Question: i have listbox view list of screen category from table ScreenCategory :

in edit mood, i have itemID (yellow),and i want to get collection of screen category
that assign to the selected item,
How can i do that using lambda expressions ?
i can get ObservableCollection from "ItemInScreenCategory"
'''
IQueryable<ItemsInScreenCategory> query = _context.ItemsInScreenCategory
.Where(s => s.ItemId == _item.ItemID);
_ocItemsInScreenCategory = new ObservableCollection<ItemsInScreenCategory>(query);
'''
but how can i get ObservableCollection from "ScreenCategory" to used as itemSource for listBox.
hope this clear, and waiting for helping me ...
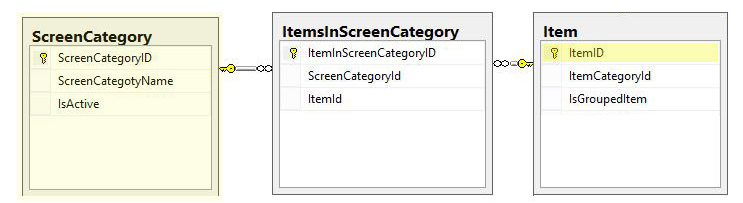
Answer: '''
IQueryable<ItemsInScreenCategory> query = _context.ItemsInScreenCategory
.Where(s => s.ItemId == _item.ItemID)
.Select(s=>s.ScreenCategory)
'''
'_context.Items.Select(i=>i.ScreenCategory)' should also work.
You get the ScreenCategories with that query and should build an 'ObservableCollection' with the data